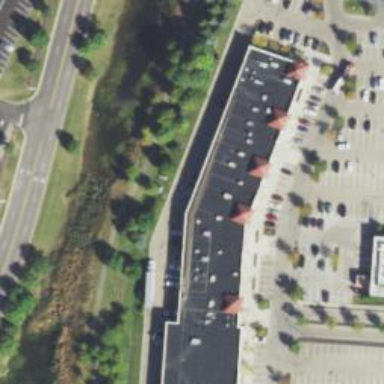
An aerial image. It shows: Retail building.